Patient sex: M
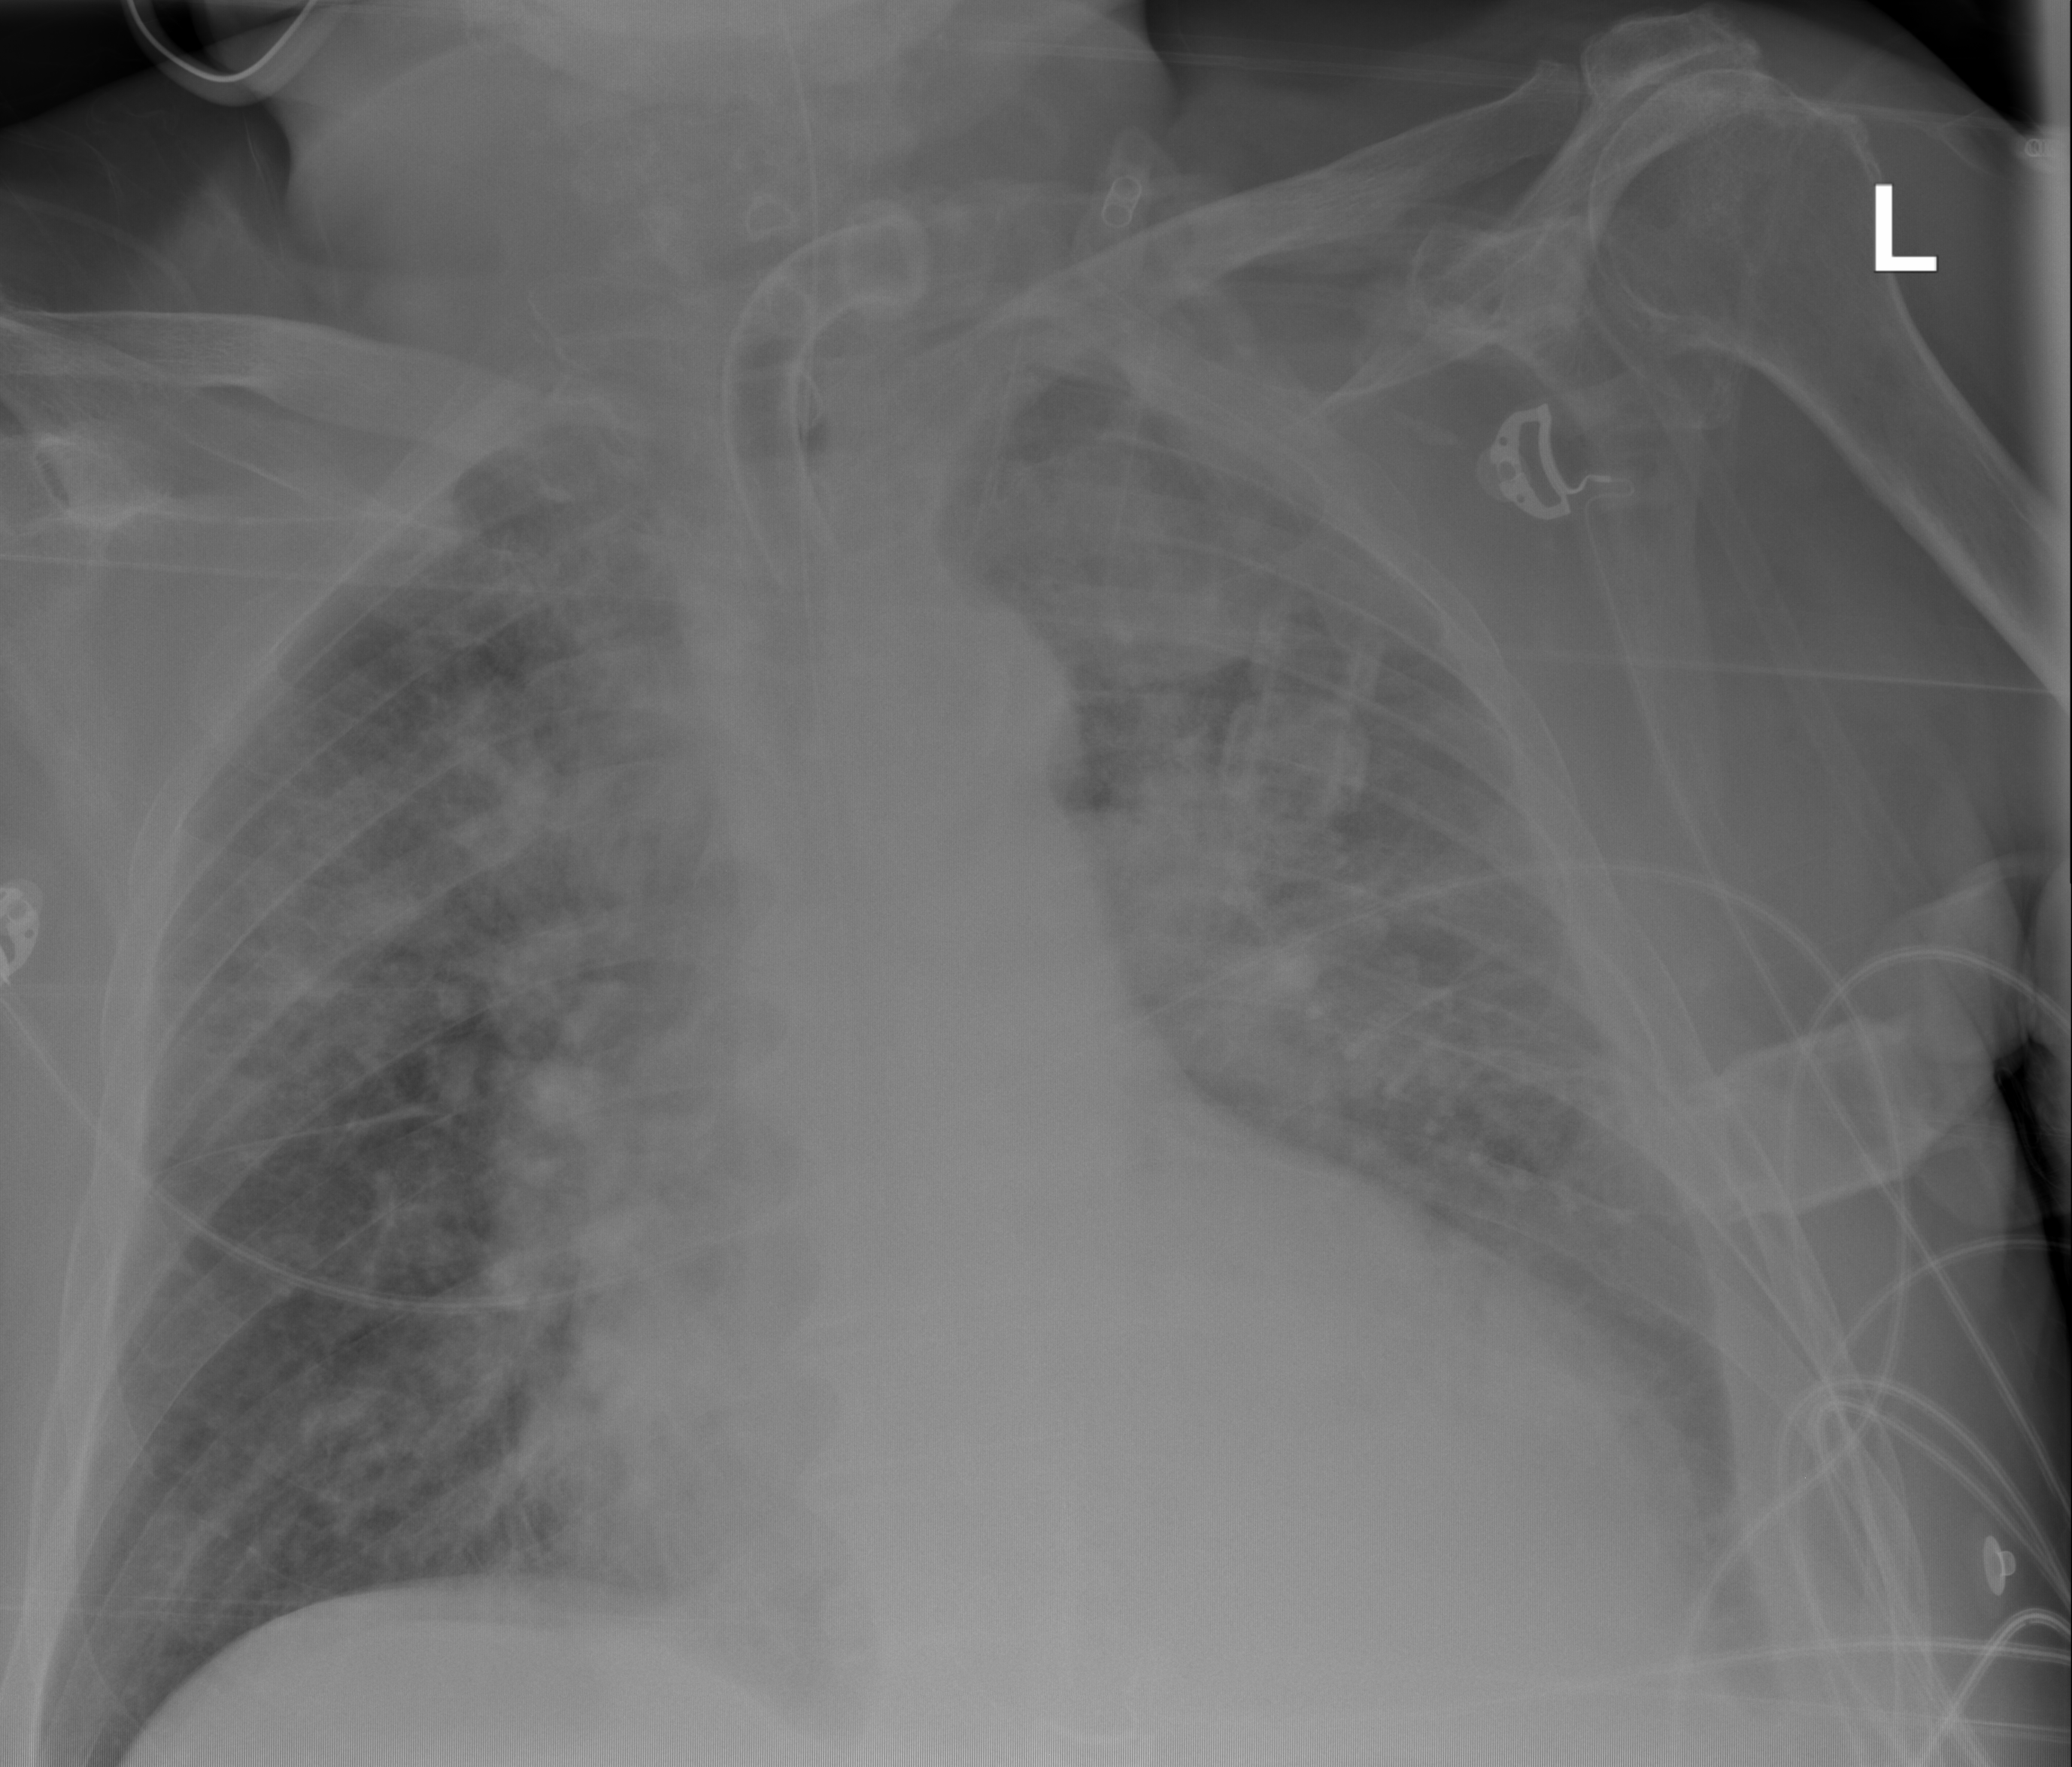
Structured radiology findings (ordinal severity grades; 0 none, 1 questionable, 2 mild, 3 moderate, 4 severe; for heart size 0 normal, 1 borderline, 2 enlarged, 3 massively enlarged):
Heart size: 2
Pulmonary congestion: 3
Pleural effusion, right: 0
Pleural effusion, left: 2
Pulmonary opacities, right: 3
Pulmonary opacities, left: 3
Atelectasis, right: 0
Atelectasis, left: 2